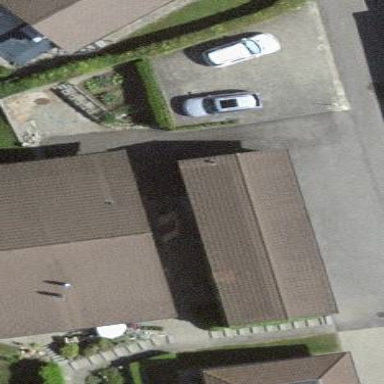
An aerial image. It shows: Group of garages.